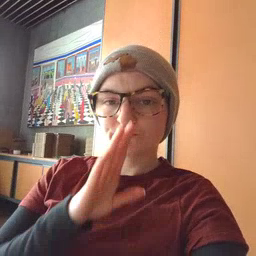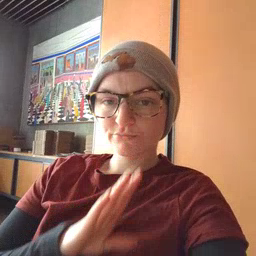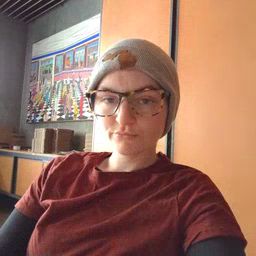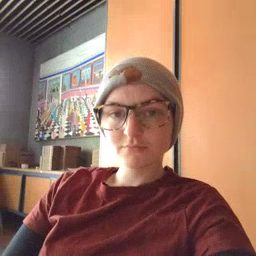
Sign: quiet